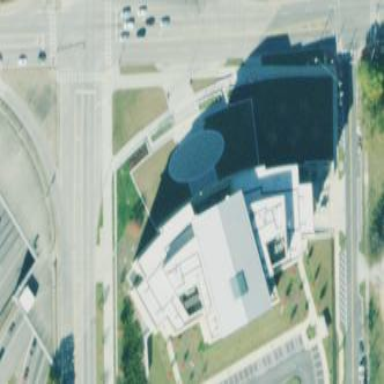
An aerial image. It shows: Courthouse building.